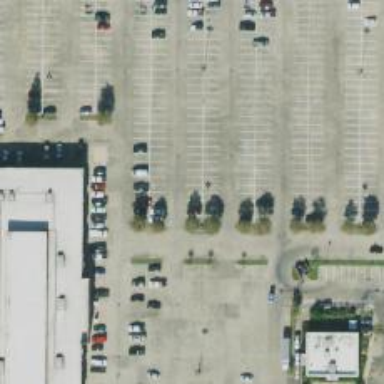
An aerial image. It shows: Parking space.